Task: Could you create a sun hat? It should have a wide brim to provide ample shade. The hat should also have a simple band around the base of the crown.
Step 17:
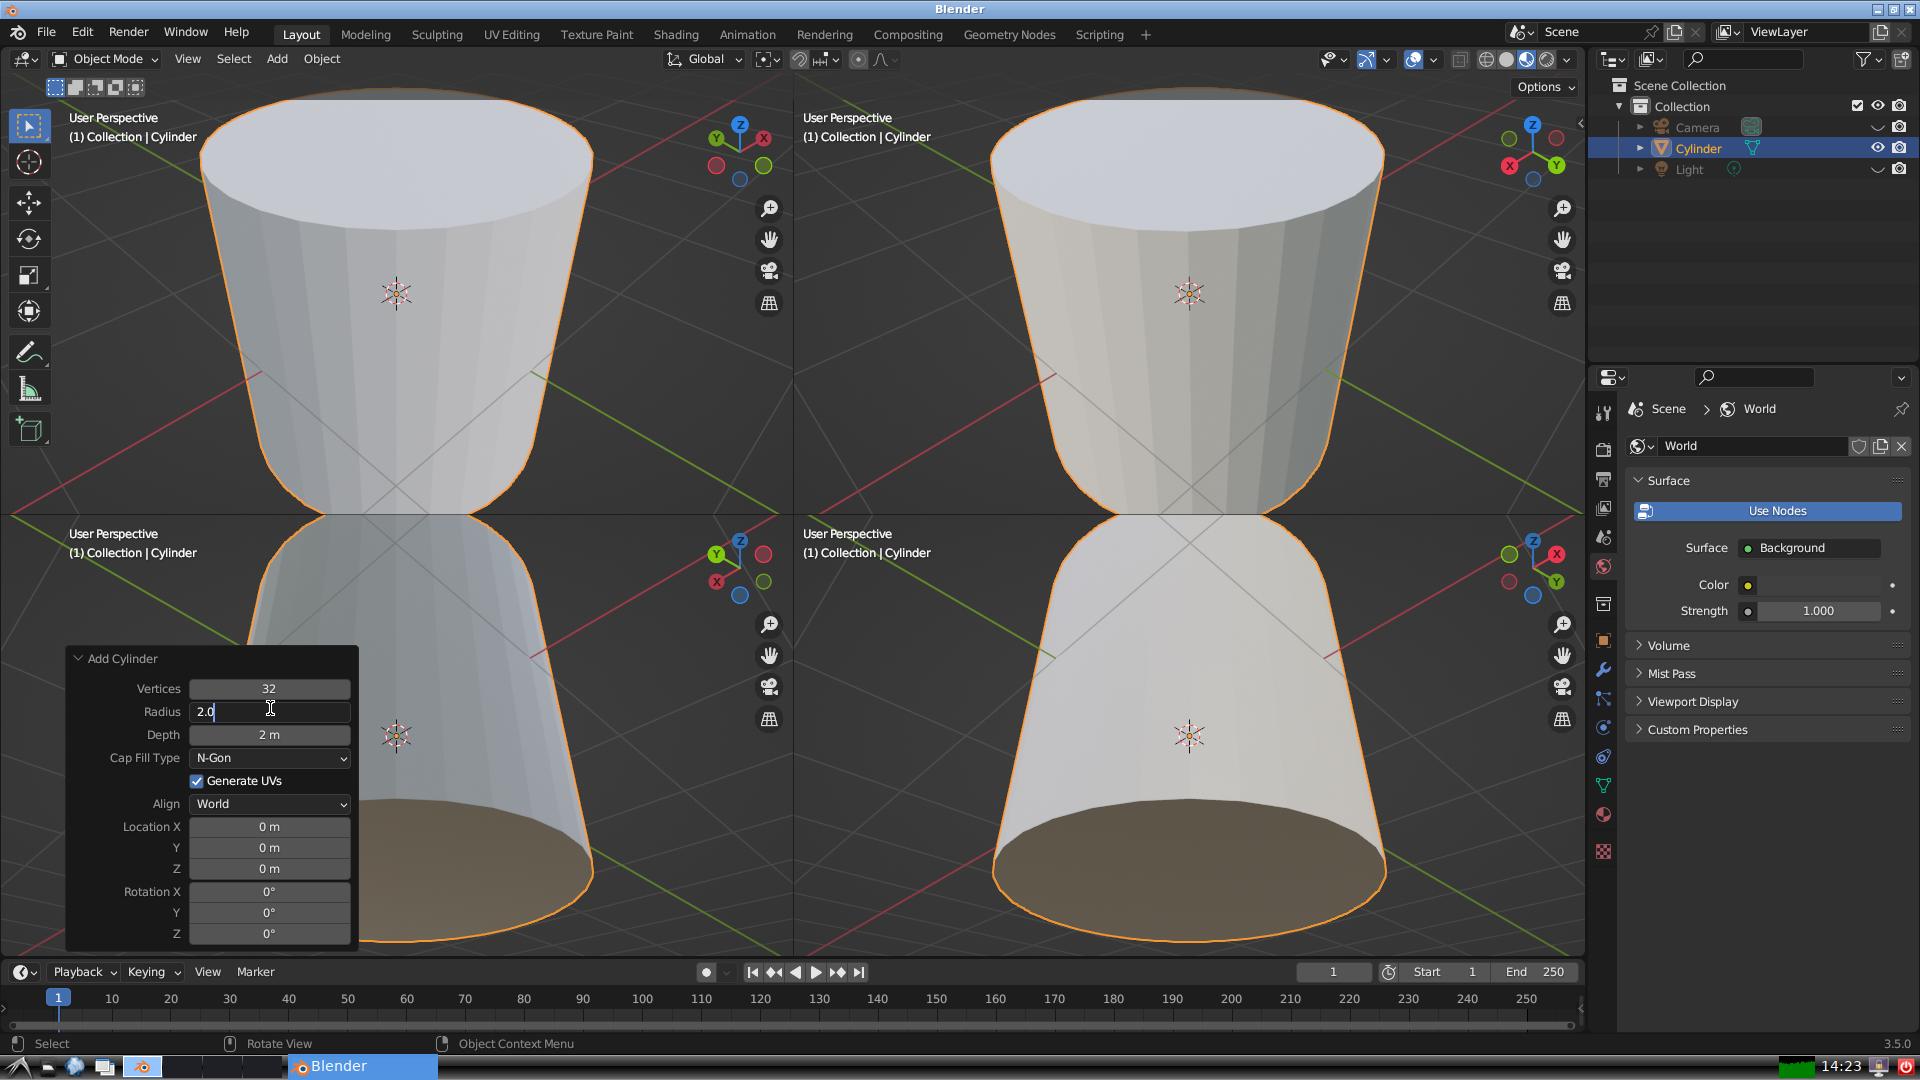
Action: {"key_press": ['Return']}